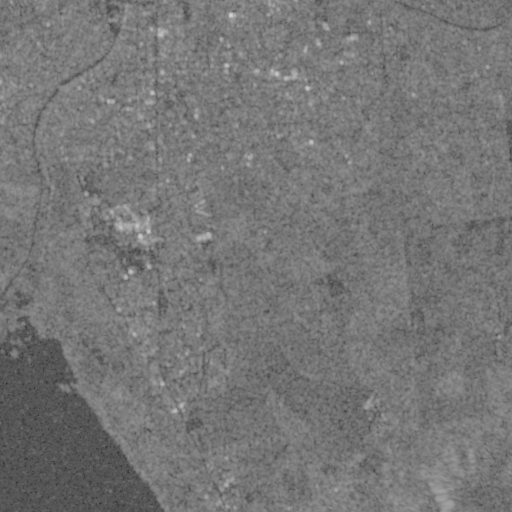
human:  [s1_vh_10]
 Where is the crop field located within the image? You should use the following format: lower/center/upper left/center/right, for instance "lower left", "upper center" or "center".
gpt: The crop field is located in the upper right of the image.
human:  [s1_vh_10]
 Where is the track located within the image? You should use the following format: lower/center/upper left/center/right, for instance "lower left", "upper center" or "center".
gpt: The track is located in the upper center of the image.
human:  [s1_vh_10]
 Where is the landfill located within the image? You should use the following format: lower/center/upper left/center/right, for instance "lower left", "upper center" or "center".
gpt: There is no landfill in the image.

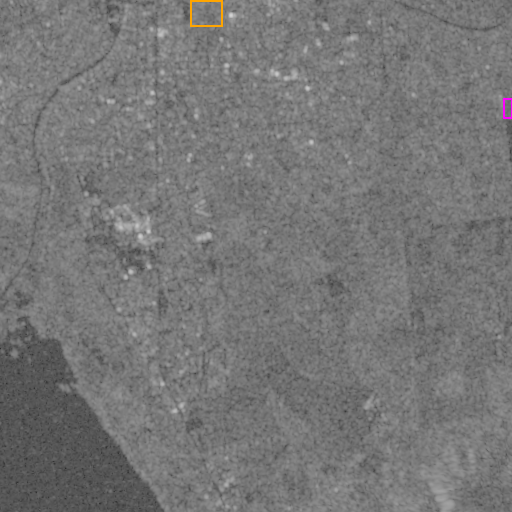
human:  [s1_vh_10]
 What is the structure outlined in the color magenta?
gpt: The structure outlined in magenta is a crop field.
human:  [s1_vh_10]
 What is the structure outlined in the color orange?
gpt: The structure outlined in orange is a park.
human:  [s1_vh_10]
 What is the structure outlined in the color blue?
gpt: There is no blue outline.